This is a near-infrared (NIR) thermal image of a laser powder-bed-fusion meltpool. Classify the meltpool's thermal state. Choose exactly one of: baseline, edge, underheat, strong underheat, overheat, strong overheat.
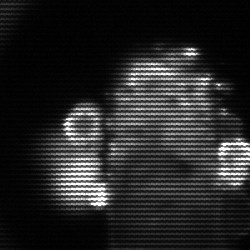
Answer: strong underheat